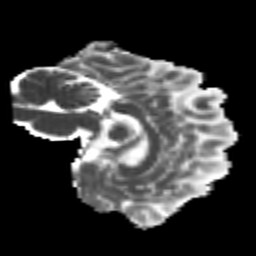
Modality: MD
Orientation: sagittal
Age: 25
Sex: female
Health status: healthy
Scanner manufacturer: philips
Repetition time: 7.382 s
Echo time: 0.08599 s